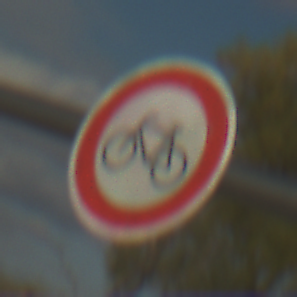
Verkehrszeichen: VerbotRadverkehr
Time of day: MorningAfternoon
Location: Outdoor (RoadRail)
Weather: PartlyCloudy
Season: NotSpecified
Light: Natural